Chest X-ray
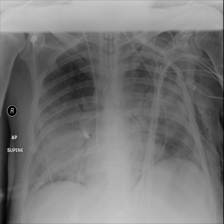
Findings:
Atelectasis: negative
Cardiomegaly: negative
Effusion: negative
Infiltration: negative
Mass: negative
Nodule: negative
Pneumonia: negative
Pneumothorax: negative
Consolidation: negative
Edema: negative
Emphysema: negative
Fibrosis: negative
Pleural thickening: negative
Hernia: negative